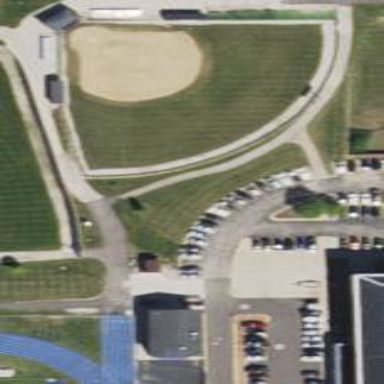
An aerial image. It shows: Softball pitch for leisure and sport activities.